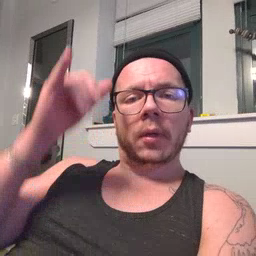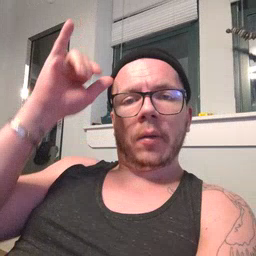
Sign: cow